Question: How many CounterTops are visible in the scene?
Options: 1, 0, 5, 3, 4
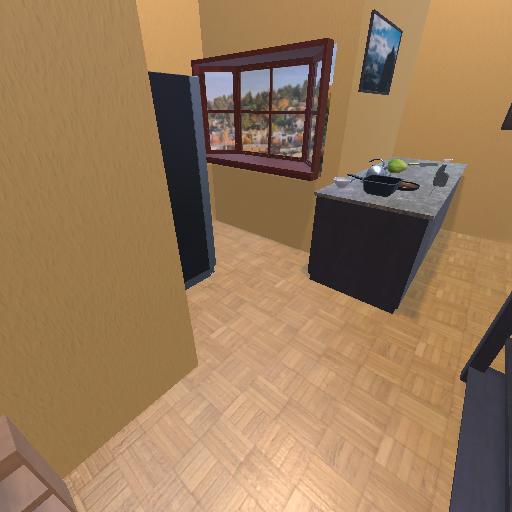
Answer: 1